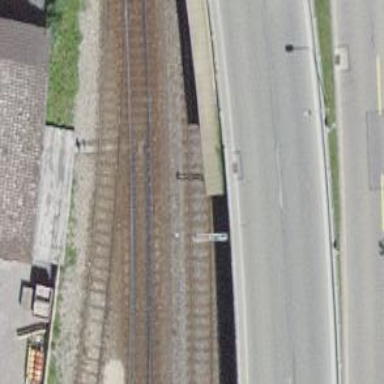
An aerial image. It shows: Railway switch.